Field crop: tomato
Growth stage: 2
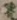
Species: solanum